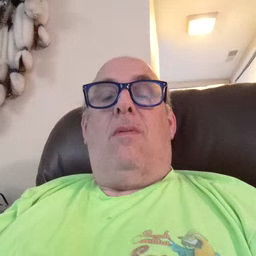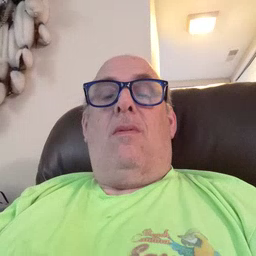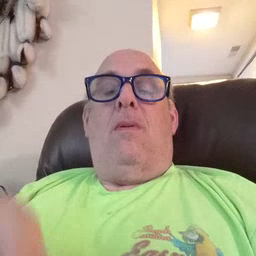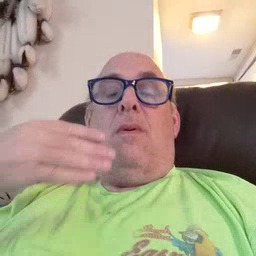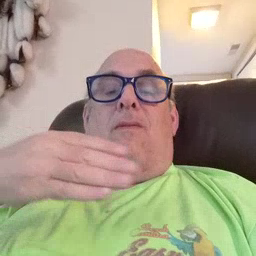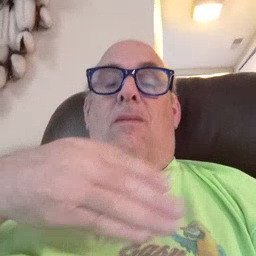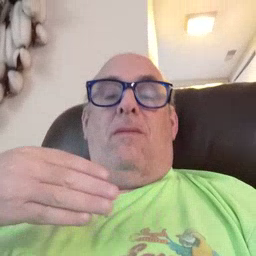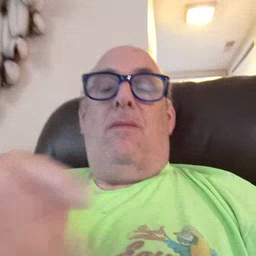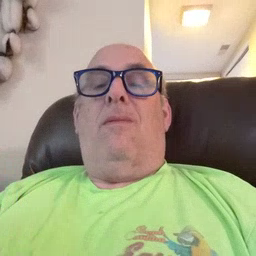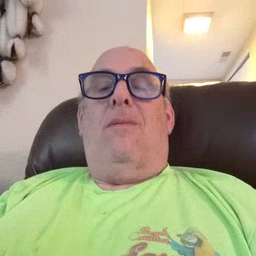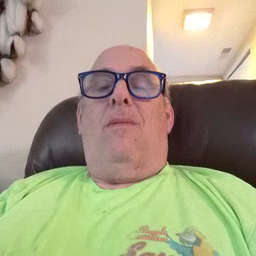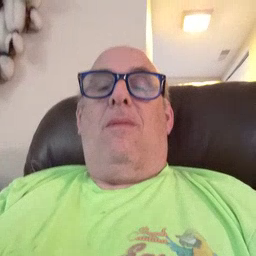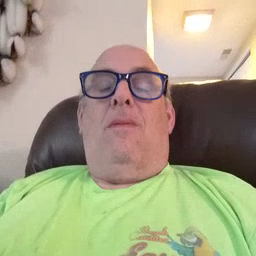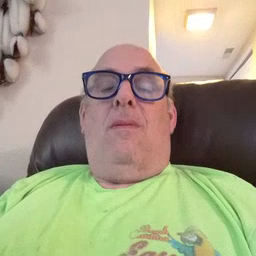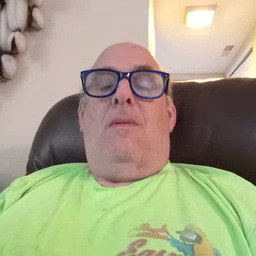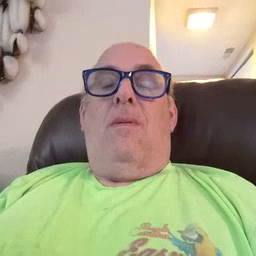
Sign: fish